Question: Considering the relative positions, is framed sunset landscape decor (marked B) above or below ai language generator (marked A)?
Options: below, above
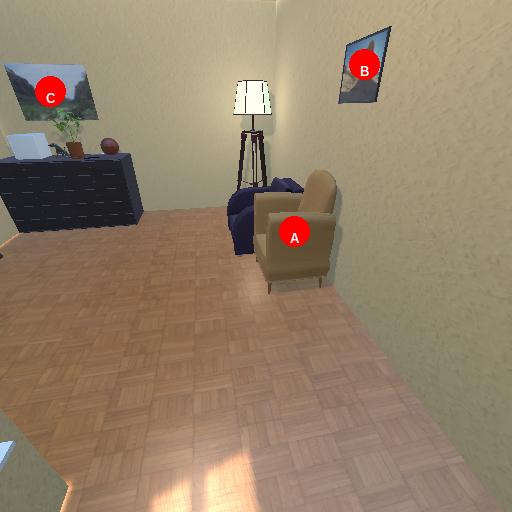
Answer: below